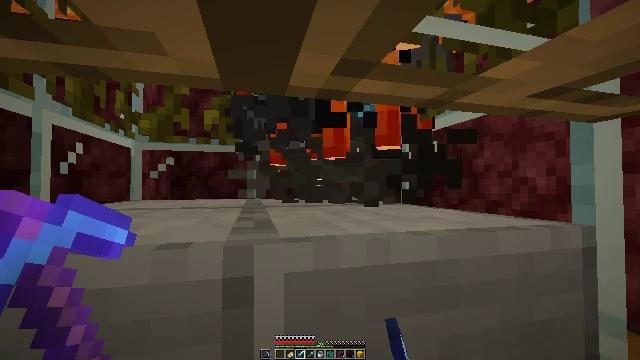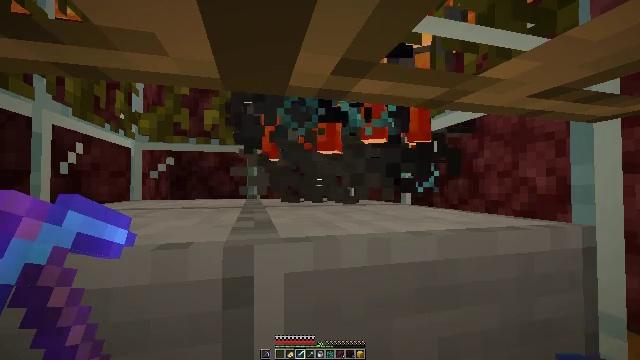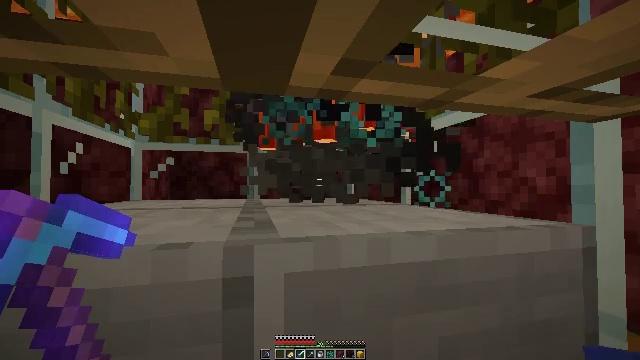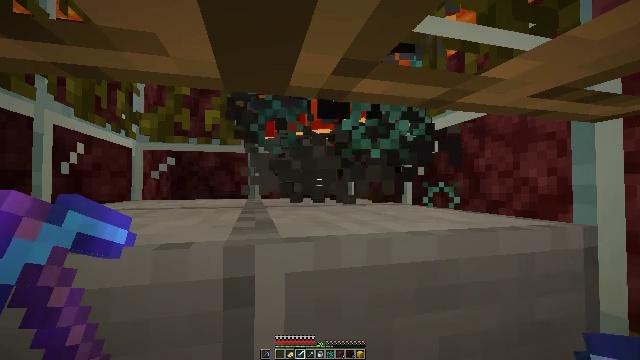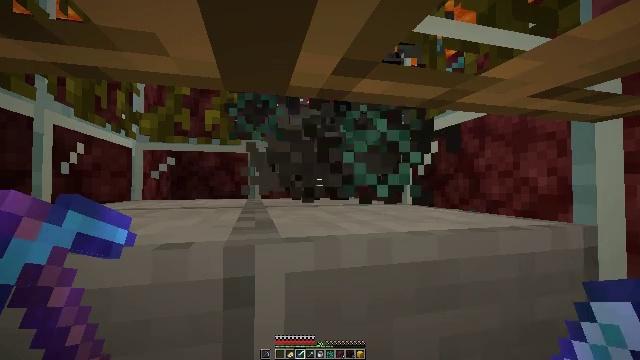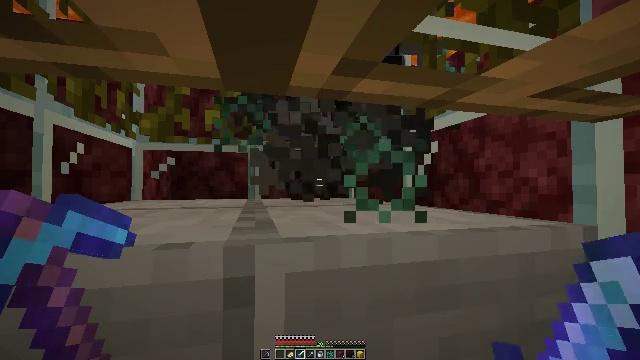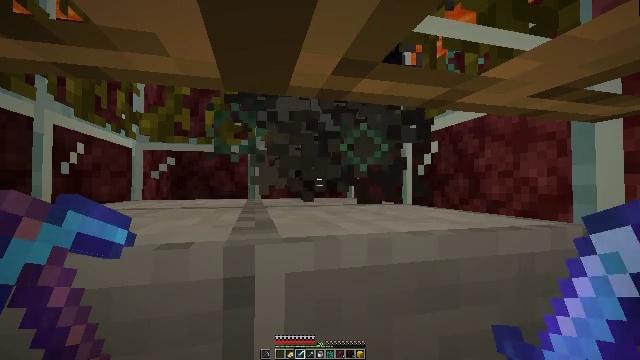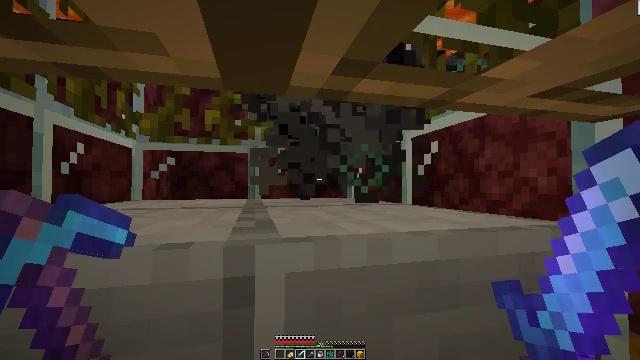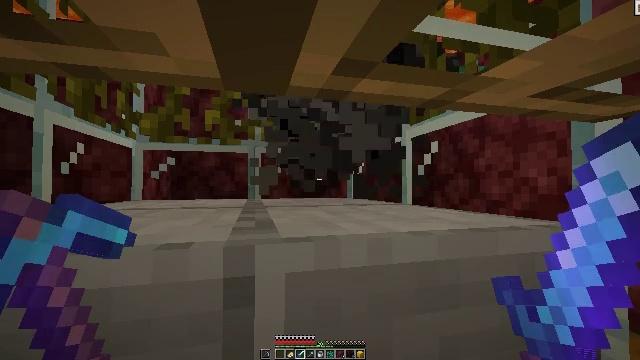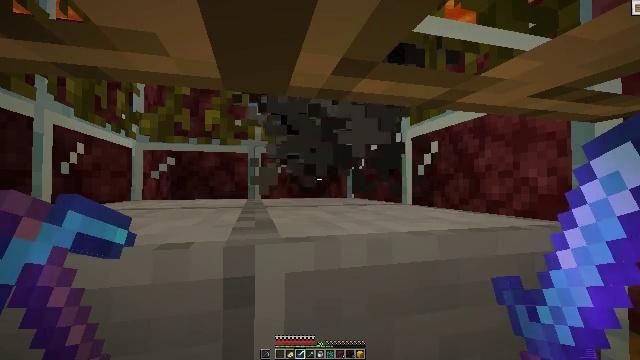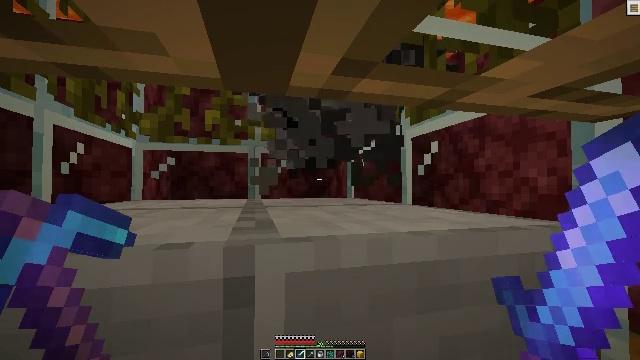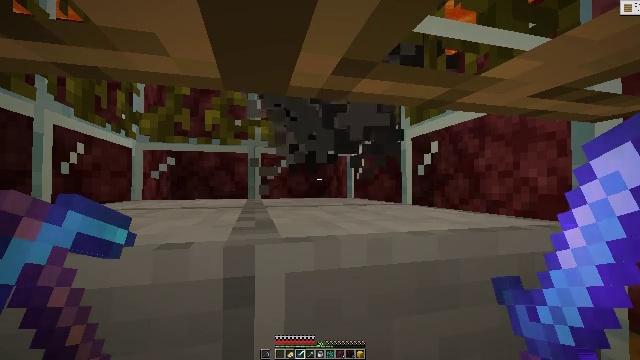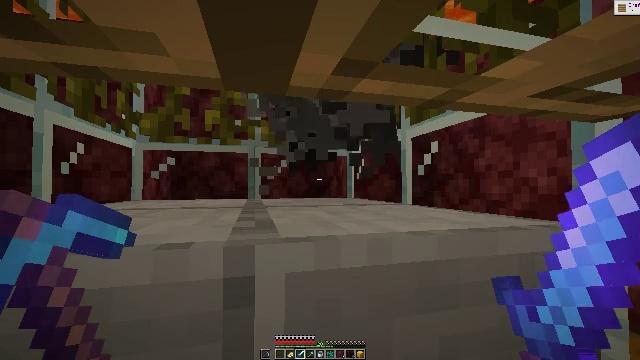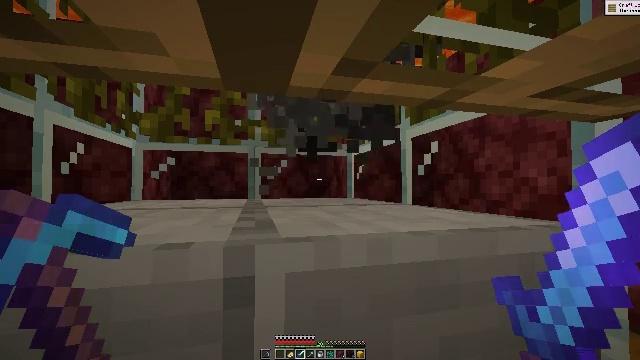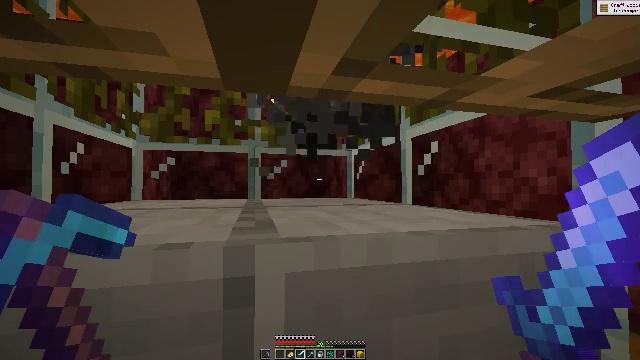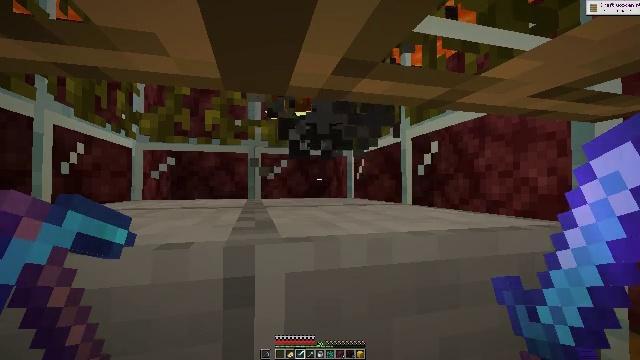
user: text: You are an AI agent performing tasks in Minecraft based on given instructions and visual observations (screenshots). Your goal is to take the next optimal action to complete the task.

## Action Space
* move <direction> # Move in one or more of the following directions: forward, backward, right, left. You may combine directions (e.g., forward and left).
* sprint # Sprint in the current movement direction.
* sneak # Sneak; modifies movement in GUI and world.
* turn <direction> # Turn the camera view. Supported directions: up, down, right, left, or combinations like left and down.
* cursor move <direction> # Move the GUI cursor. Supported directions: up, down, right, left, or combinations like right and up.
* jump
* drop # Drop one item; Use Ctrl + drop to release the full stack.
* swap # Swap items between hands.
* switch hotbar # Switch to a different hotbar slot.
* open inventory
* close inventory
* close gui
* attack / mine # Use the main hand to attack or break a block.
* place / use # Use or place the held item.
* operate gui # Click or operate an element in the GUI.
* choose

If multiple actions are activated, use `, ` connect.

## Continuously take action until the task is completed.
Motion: motion action
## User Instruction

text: Combat the blaze.
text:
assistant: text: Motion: no_op
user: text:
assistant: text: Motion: no_op
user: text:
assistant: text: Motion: no_op
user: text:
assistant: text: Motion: no_op
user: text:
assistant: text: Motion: no_op
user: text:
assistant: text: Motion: no_op
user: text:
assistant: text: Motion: no_op
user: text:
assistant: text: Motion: no_op
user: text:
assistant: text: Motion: no_op
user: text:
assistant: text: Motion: no_op
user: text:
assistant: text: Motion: no_op
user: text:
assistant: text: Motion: no_op
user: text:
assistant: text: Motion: no_op
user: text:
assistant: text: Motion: no_op
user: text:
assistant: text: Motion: no_op
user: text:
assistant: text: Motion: no_op
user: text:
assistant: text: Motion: no_op
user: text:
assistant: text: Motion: attack / mine
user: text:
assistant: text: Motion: attack / mine
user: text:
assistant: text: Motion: attack / mine
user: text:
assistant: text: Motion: attack / mine
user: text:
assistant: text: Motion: no_op
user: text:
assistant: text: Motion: no_op
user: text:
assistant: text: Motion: no_op
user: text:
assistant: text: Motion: no_op
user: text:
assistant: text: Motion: no_op
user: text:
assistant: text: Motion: no_op
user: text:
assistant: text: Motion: no_op
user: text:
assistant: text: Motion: no_op
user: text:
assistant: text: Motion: no_op